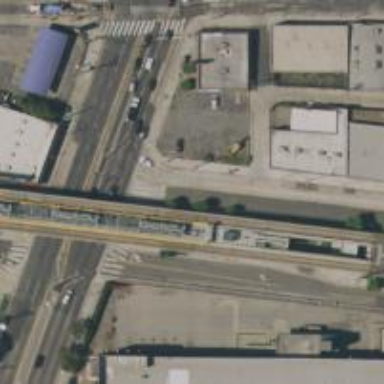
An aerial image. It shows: Bridge for light rail electrified with contact line.